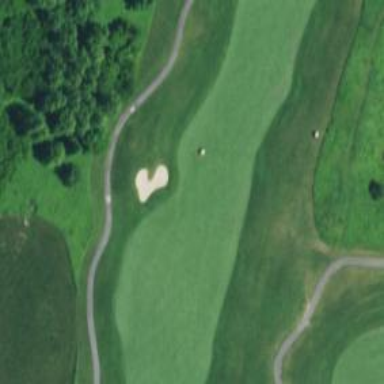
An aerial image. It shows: Golf hole.